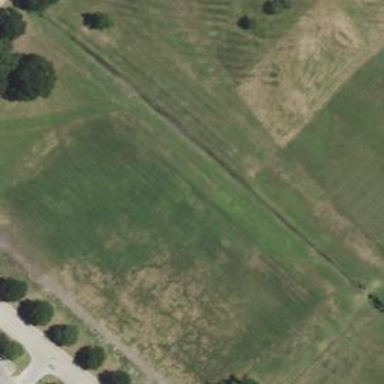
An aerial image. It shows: Grass rugby league pitch for leisure land activities.